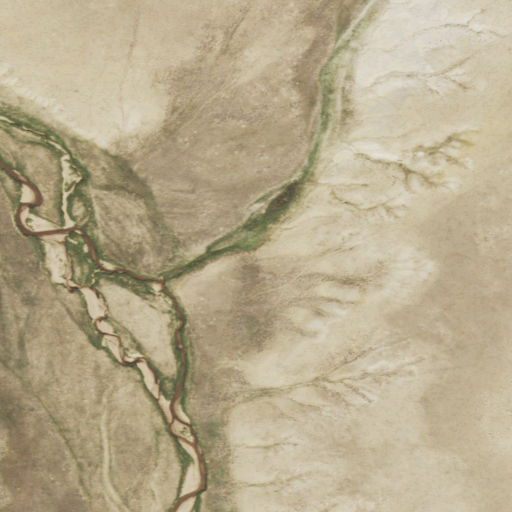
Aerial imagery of valley in Wyoming named Slate Draw containing grassland and shrub